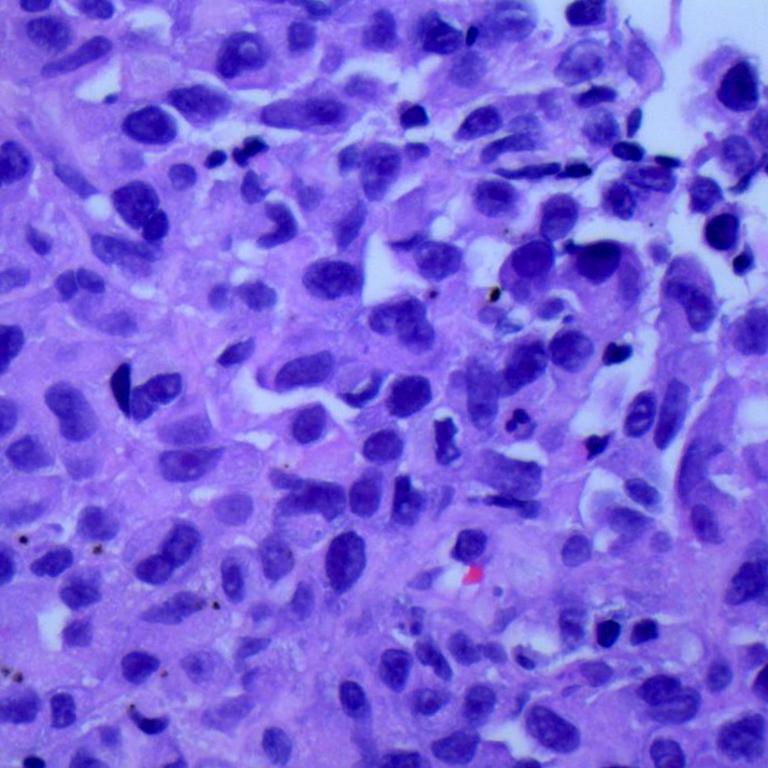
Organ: lung
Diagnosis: adenocarcinomas